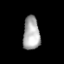
Tissue: lung
Cell type: Epithelial cells
Senescence score: 0.2137
Nuclear area (px): 553
Mean DAPI intensity: 170.373